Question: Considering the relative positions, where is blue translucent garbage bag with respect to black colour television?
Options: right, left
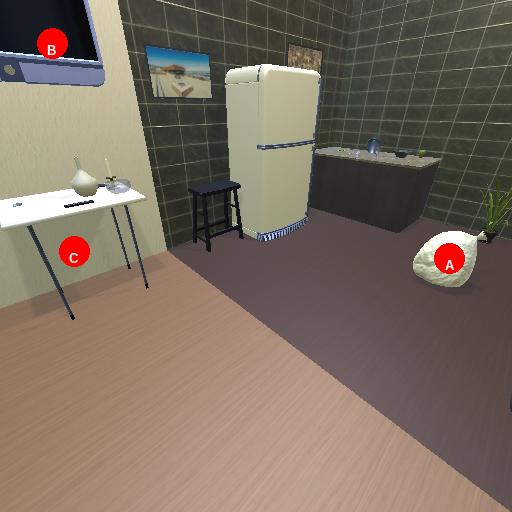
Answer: right